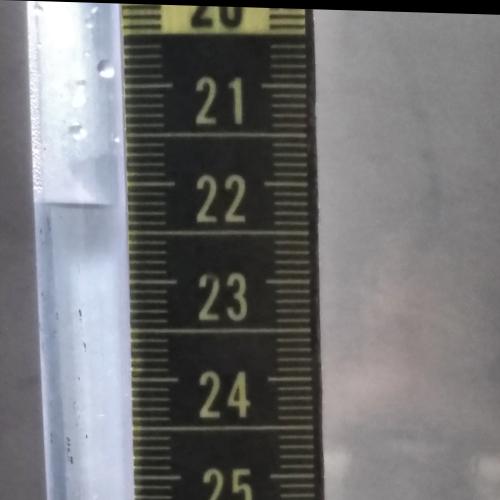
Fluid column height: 22.2 cm